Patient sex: M
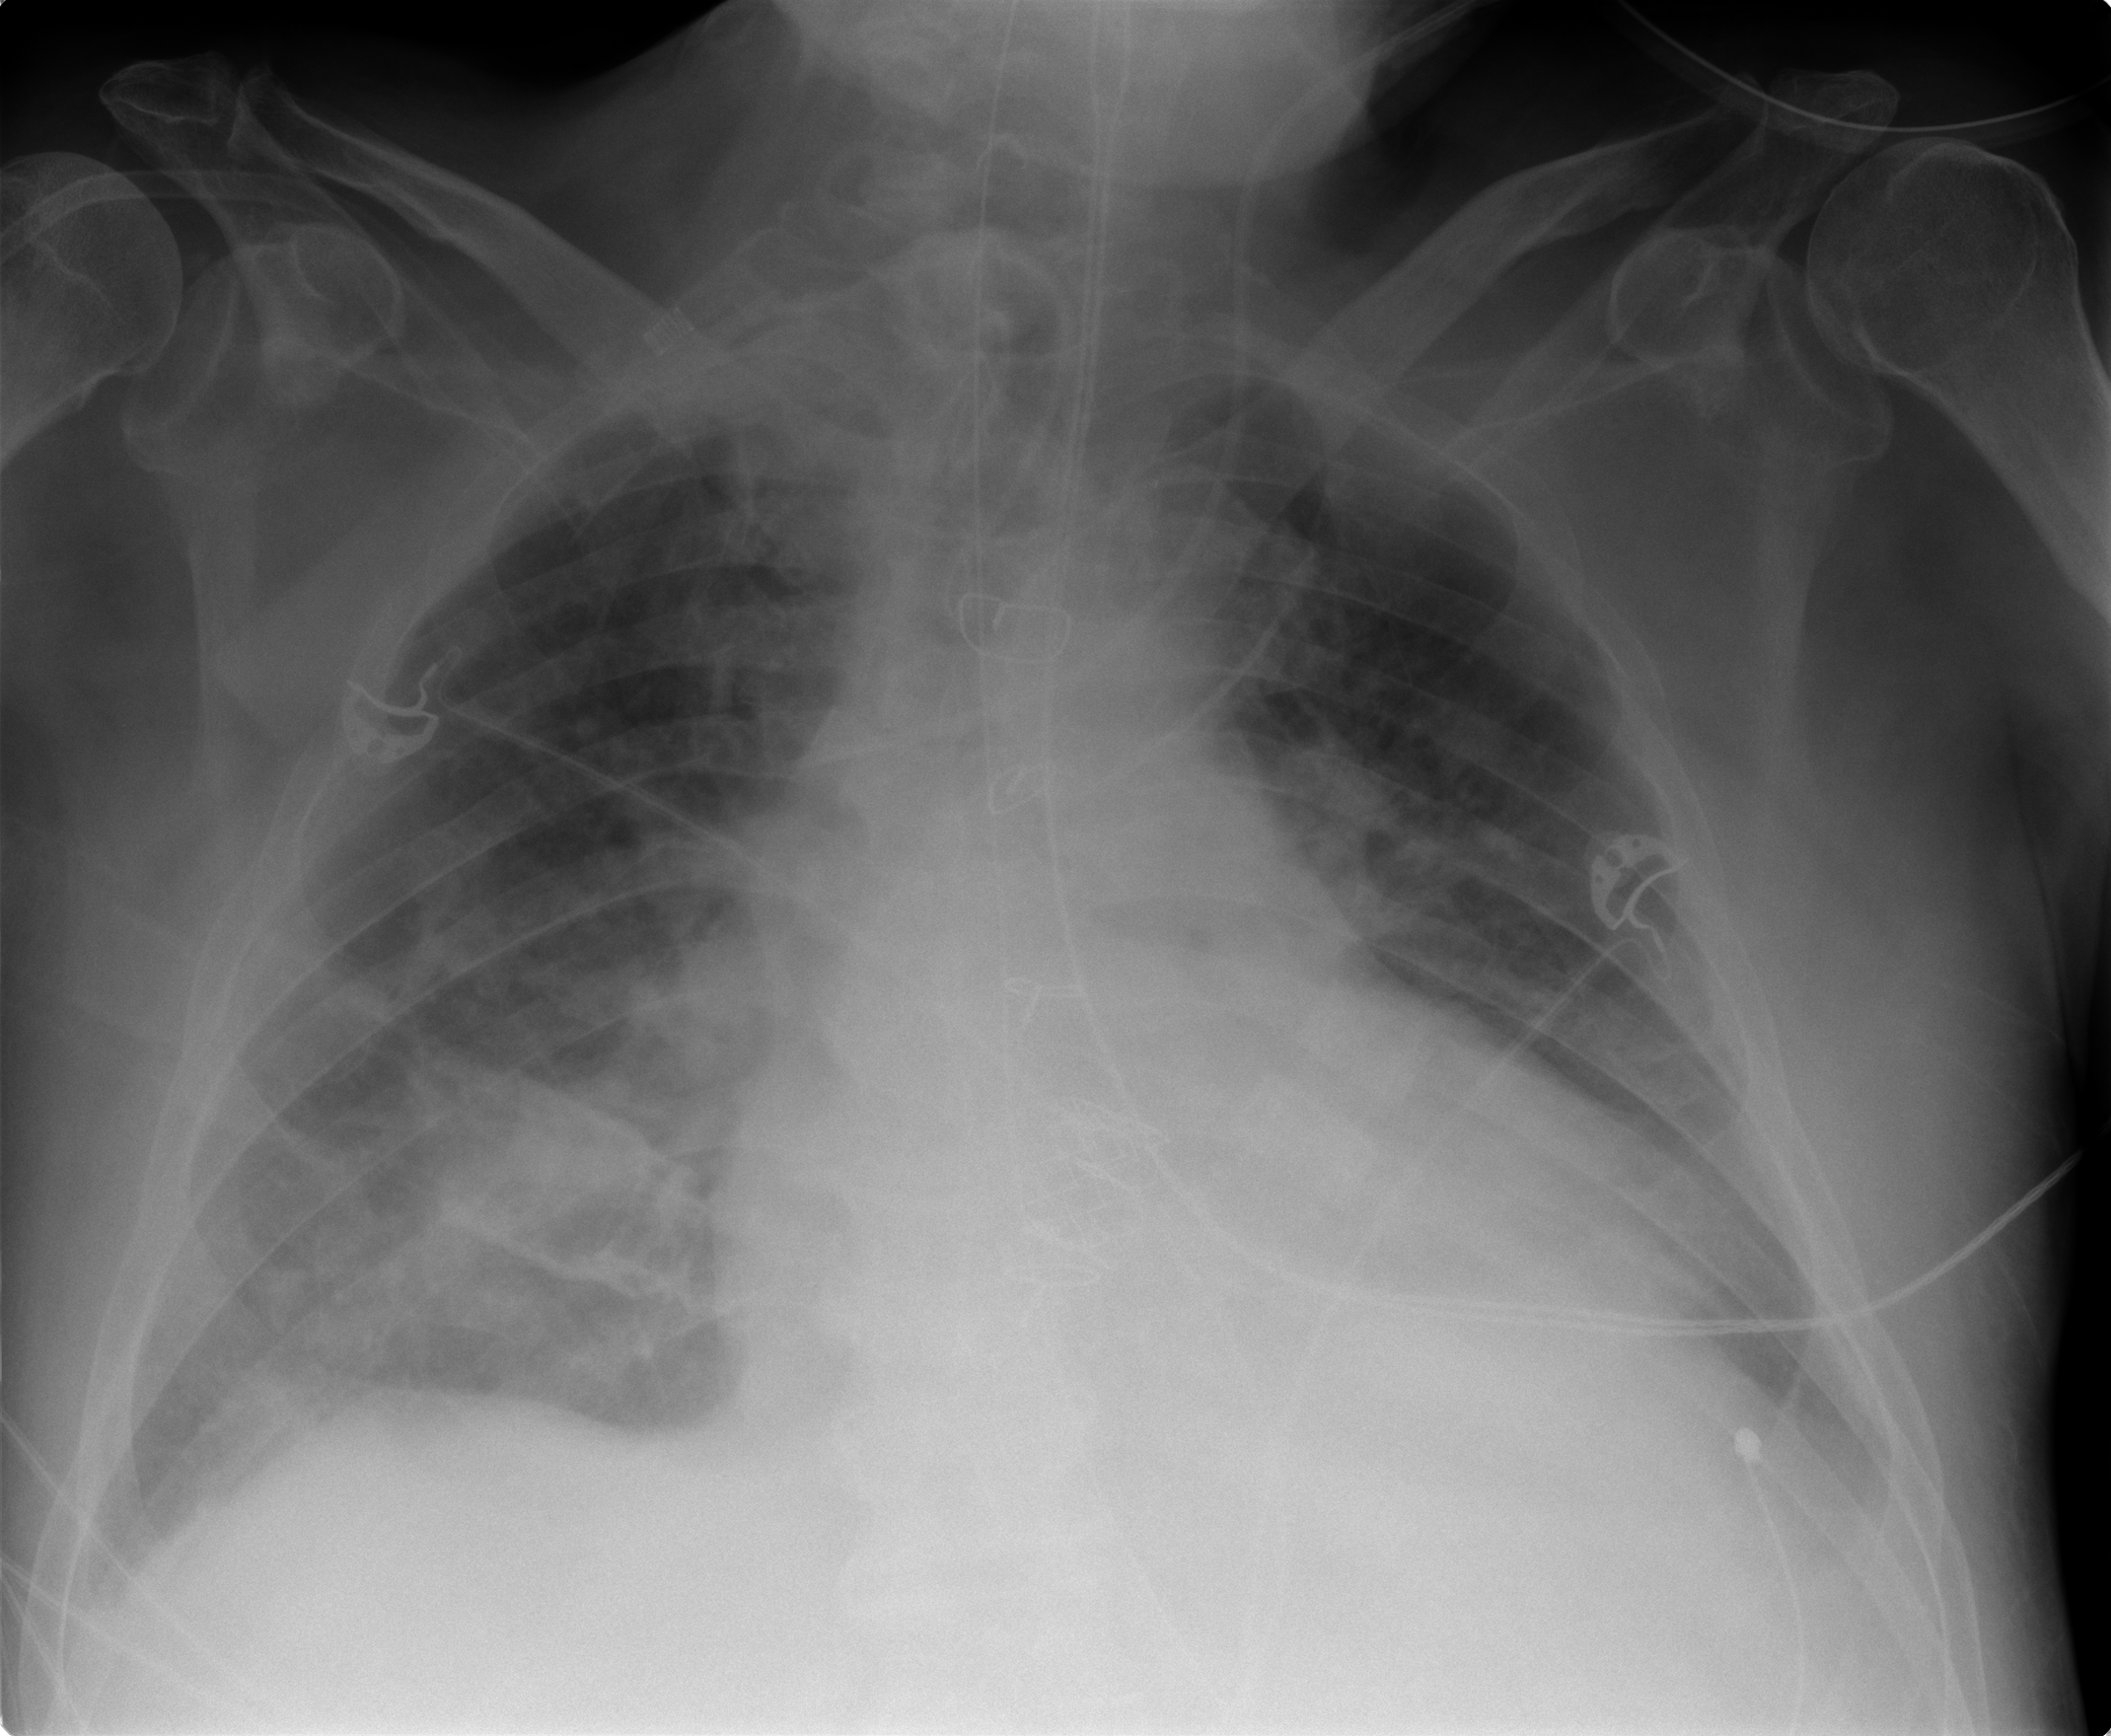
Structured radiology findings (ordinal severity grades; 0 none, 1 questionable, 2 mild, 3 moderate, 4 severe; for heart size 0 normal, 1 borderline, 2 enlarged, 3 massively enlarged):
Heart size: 2
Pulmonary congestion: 1
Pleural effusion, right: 1
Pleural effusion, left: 1
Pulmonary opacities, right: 2
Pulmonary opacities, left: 1
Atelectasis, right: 2
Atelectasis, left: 1